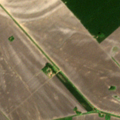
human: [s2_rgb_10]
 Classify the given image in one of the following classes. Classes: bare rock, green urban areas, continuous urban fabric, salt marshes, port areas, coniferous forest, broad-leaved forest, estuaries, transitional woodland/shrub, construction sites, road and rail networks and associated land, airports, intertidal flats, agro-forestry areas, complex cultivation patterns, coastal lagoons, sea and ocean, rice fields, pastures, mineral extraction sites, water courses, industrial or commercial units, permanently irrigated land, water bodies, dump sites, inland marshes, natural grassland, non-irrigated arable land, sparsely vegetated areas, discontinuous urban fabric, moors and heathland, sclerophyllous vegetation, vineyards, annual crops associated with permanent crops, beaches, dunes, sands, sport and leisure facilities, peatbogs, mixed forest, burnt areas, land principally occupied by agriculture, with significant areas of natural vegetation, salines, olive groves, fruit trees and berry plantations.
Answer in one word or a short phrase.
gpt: non-irrigated arable land